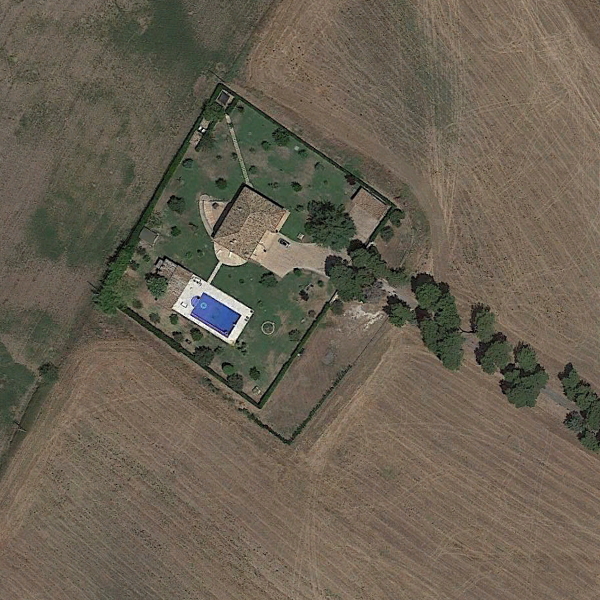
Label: SparseResidential